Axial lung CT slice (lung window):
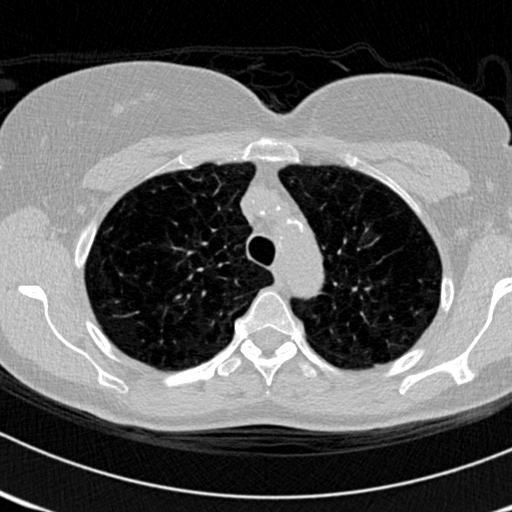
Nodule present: no